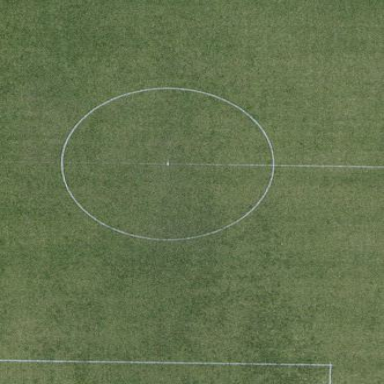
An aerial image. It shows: Soccer pitch designated for leisure and sports activities.